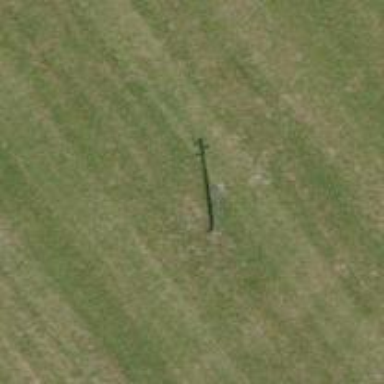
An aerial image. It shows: Power pole.